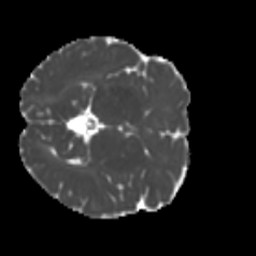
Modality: MD
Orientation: axial
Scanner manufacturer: siemens
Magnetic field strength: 3 T
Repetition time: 4 s
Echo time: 0.0594 s